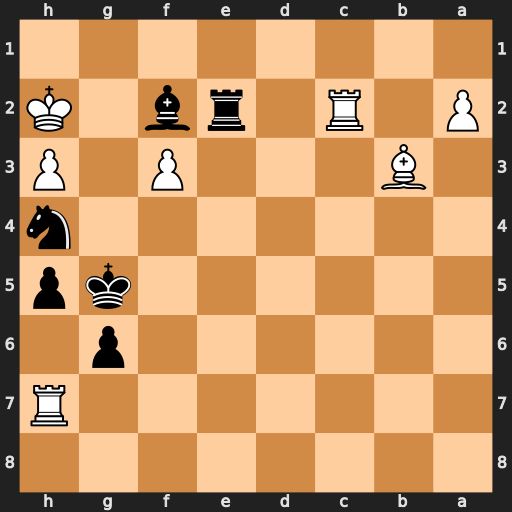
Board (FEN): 8/7R/6p1/6kp/7n/1B3P1P/P1R1rb1K/8
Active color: b
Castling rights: -
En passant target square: -
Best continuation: Bg3+ Kg1 Re1#